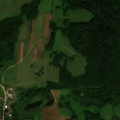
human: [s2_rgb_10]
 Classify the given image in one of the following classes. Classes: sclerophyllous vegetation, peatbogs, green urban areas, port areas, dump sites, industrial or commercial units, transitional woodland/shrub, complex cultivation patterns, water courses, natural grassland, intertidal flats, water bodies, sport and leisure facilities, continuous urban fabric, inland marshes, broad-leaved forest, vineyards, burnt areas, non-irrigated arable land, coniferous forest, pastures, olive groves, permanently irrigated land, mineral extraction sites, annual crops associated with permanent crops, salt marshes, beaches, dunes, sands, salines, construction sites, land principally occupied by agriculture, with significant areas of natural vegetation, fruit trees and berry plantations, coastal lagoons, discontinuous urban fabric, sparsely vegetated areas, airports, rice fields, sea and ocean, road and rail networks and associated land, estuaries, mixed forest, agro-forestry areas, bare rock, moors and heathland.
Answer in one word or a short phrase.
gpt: pastures, complex cultivation patterns, land principally occupied by agriculture, with significant areas of natural vegetation, broad-leaved forest